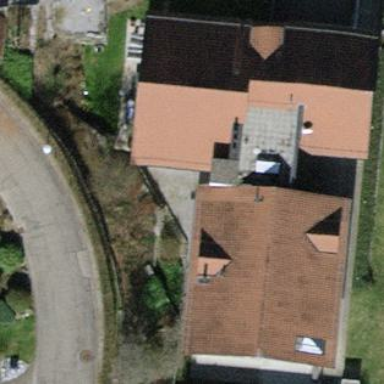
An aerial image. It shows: Gabled roof on building that houses apartments.